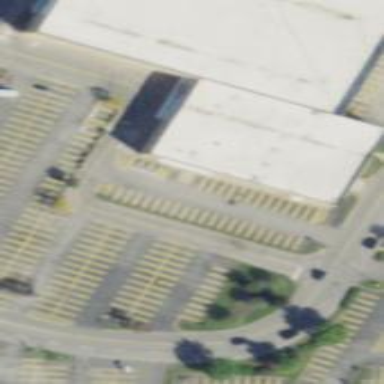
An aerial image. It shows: Retail building.